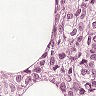
Metastatic tissue present: yes